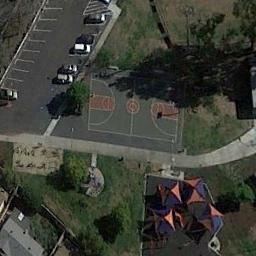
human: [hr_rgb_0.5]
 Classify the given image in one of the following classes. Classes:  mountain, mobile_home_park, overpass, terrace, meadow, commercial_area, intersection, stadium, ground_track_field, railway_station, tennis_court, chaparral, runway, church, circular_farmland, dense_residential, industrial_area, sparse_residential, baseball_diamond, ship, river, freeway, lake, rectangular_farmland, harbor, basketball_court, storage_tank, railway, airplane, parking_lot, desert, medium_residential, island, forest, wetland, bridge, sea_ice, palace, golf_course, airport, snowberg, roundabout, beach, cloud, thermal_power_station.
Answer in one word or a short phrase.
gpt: basketball_court